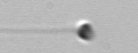
Label: flagellate